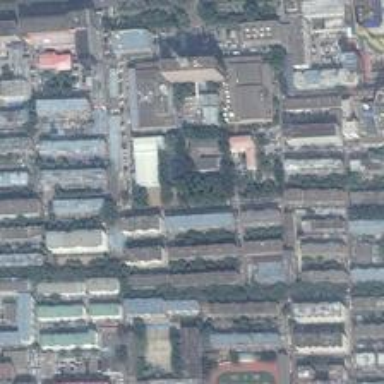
Neatly arranged houses is next to a football field .